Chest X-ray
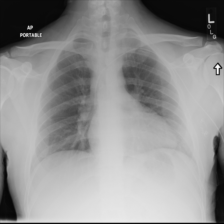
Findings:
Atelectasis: negative
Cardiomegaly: negative
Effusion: negative
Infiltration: negative
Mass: negative
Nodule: negative
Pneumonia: negative
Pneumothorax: negative
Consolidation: negative
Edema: negative
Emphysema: negative
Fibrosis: negative
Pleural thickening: negative
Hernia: negative